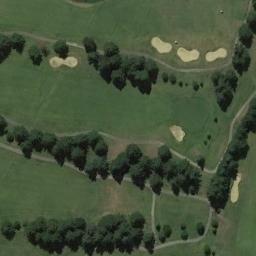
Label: golf_course